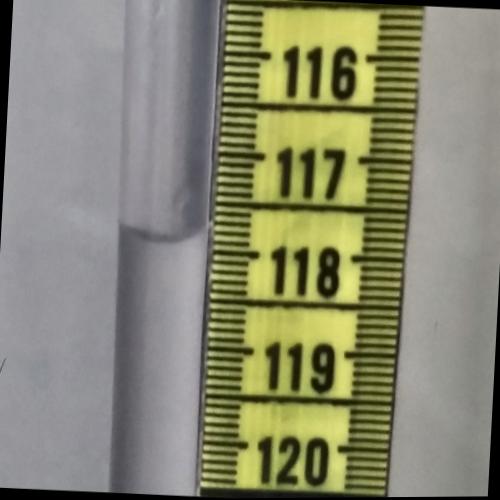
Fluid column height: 117.9 cm